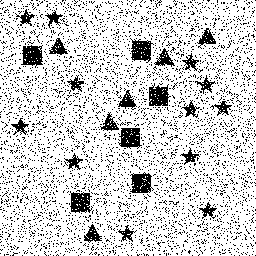
Squares: 6
Triangles: 6
Stars: 12
Total shapes: 24